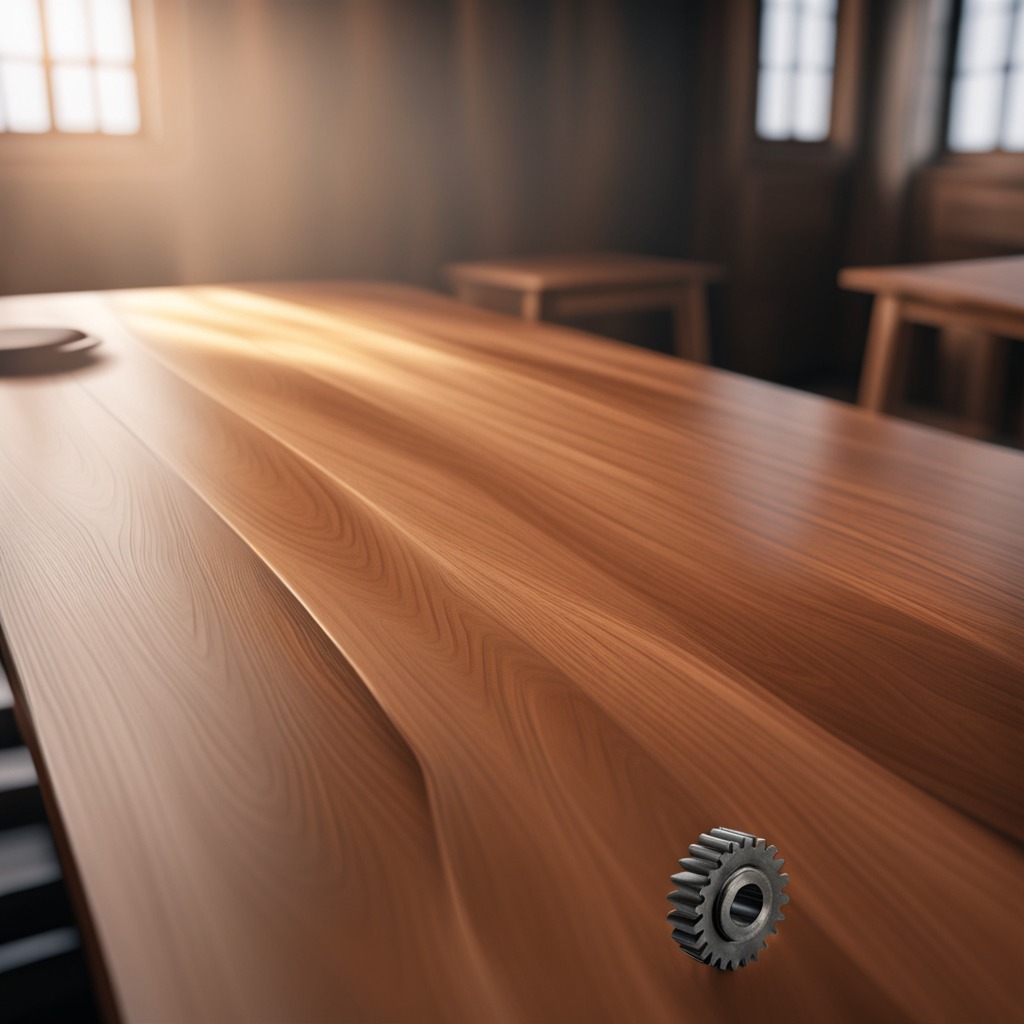
A steel gear with teeth is lying on the wooden table in a carpentry studio.